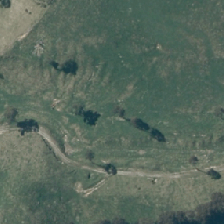
Land cover: high_producing_grassland